Question: Could any one give the html code for the below table using rowspan and colspan

Many Thanks
Hari Gillala
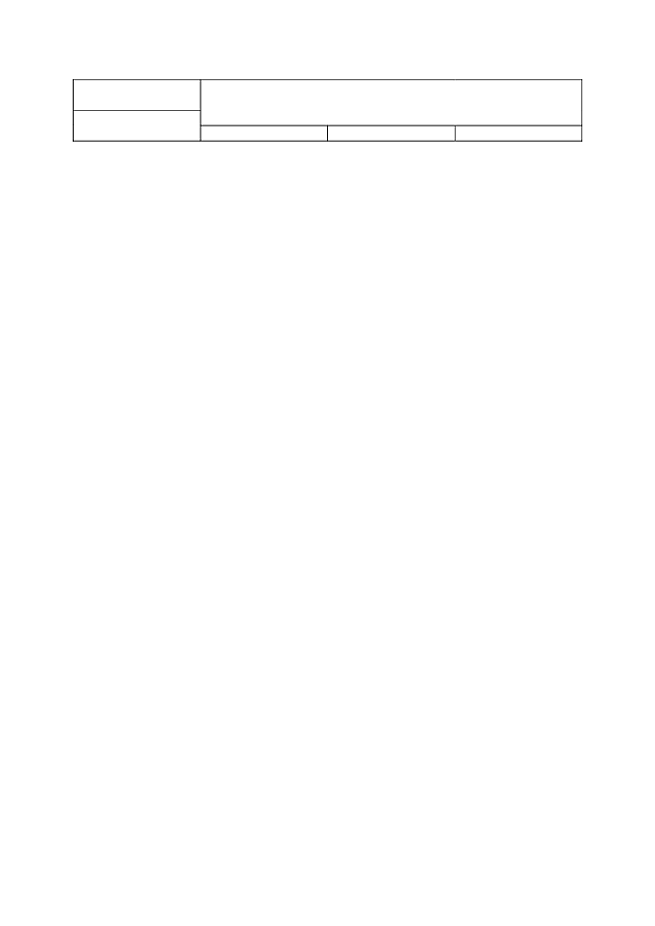
Answer: Anyway the answer:
'''
<table border="1" style="width: 100%; height: 100%;">
<tr>
<td></td>
<td rowspan="2" colspan="3"></td>
</tr>
<tr>
<td rowspan="2"></td>
</tr>
<tr>
<td></td>
<td></td>
<td></td>
</tr>
</table>
'''